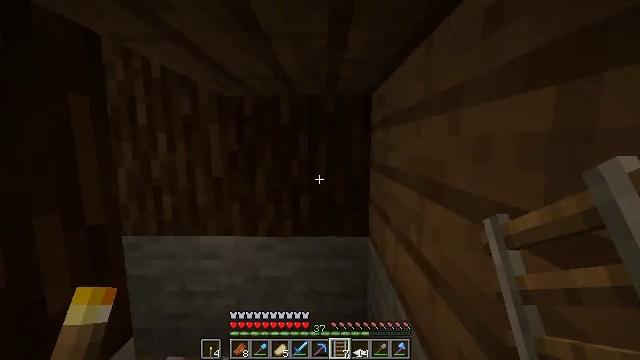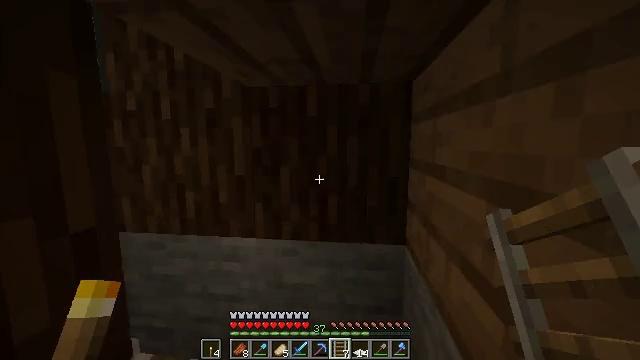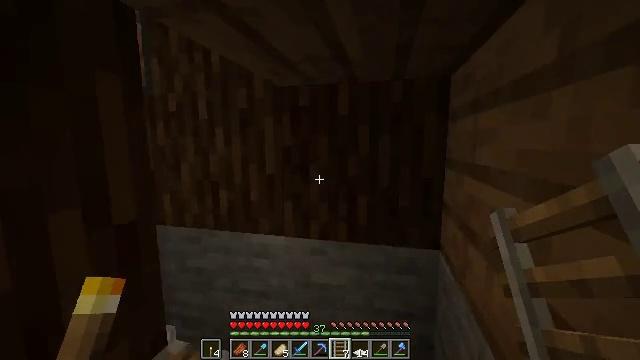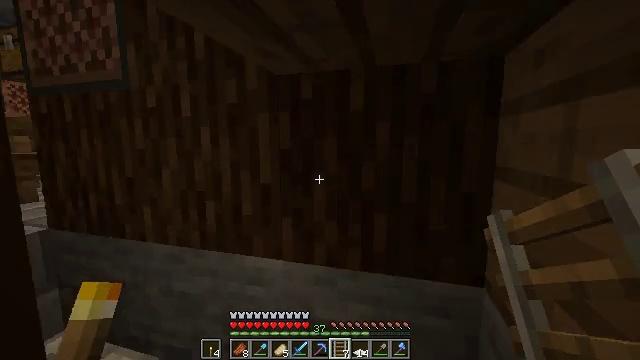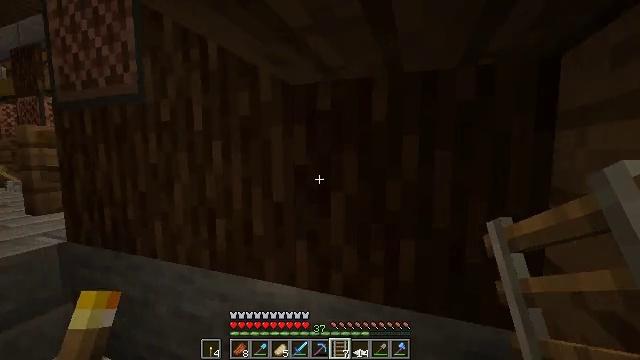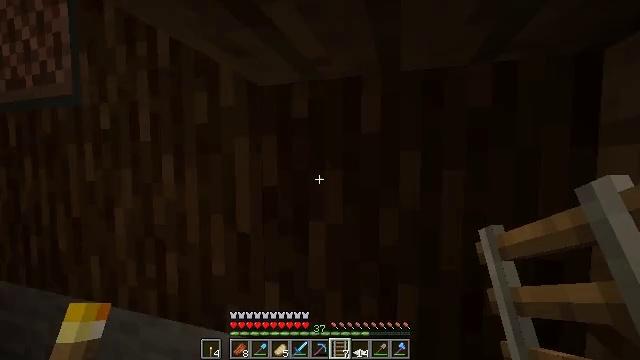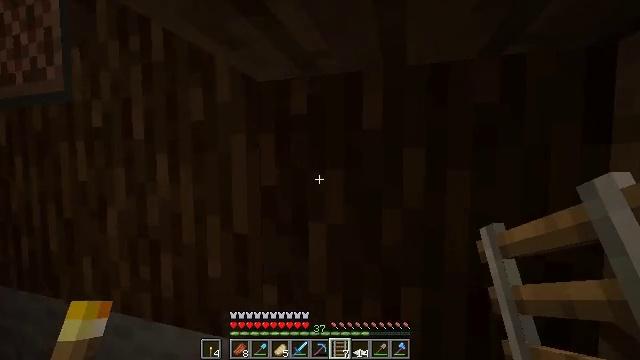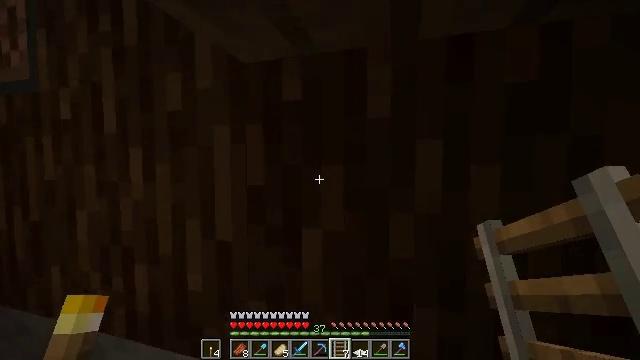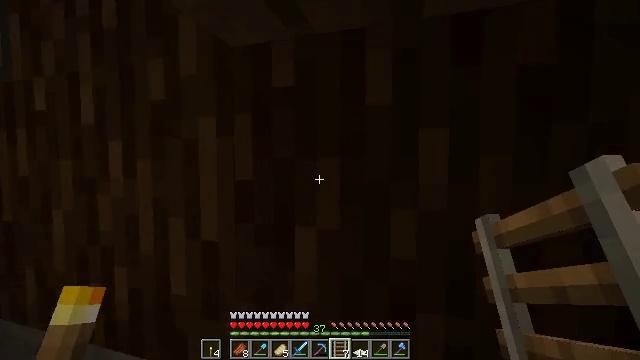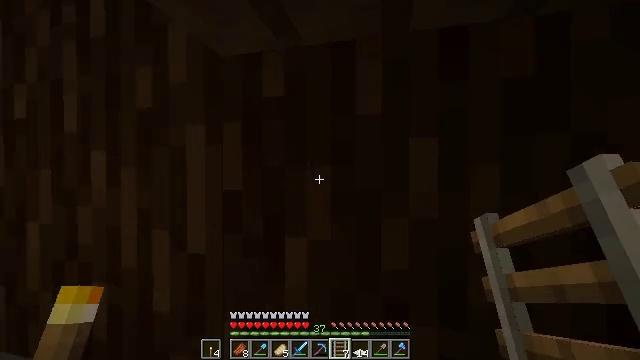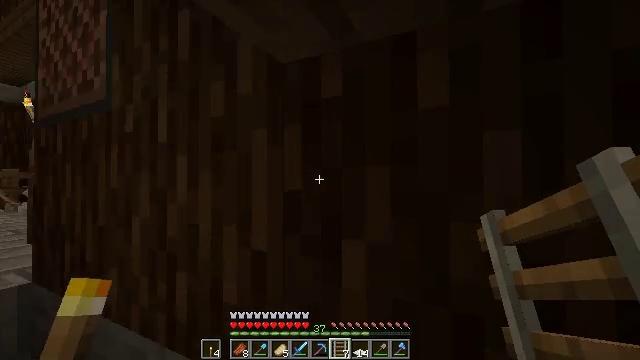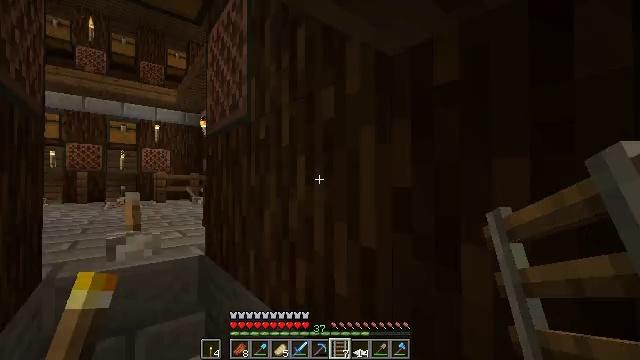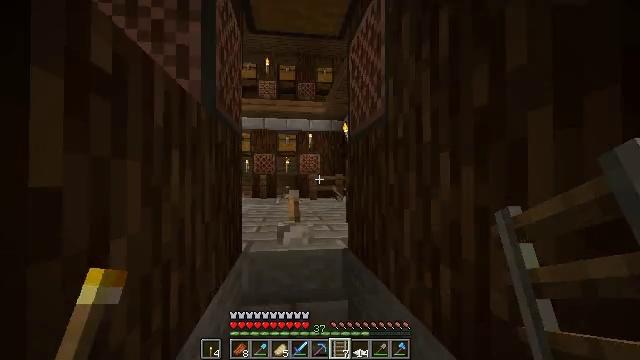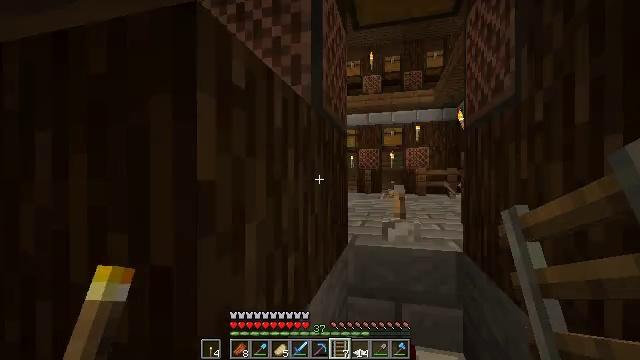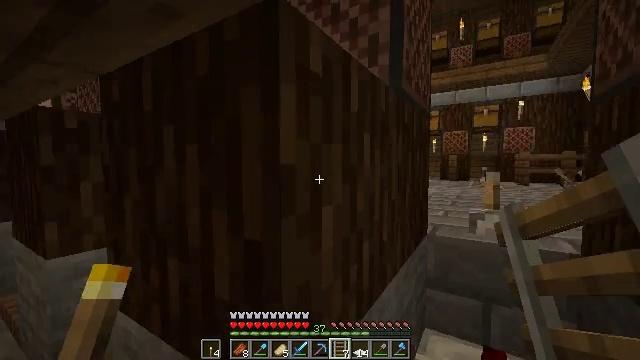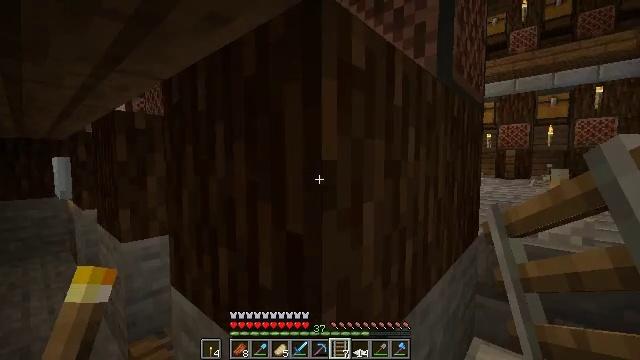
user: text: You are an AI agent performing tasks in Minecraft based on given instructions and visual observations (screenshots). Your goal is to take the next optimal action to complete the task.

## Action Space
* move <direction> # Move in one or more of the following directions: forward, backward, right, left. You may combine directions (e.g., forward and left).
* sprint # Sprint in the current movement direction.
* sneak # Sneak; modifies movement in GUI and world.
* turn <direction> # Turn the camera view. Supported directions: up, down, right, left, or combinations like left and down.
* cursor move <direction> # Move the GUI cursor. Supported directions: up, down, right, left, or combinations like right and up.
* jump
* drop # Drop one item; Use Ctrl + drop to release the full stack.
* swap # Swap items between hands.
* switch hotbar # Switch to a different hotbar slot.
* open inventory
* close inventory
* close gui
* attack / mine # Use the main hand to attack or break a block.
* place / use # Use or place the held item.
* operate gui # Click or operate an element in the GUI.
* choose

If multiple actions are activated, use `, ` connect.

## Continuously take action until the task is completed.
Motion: motion action
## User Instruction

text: Break the existing lever.
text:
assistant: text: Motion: move forward and move right, turn left
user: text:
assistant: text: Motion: move forward, turn left
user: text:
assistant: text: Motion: move forward, turn left
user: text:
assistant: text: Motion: move forward, turn left and up
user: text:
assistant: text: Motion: move forward, turn right and up
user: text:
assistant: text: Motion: no_op
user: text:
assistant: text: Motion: no_op
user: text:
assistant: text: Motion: no_op
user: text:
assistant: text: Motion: turn right and up
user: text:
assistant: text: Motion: turn left and up
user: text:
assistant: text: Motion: turn left
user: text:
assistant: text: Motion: turn left
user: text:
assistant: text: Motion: turn left and down
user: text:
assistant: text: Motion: turn left and down
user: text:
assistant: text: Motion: turn left
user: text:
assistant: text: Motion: turn left
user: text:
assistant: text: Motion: turn right
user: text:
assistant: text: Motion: no_op
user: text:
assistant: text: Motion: no_op
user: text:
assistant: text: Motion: no_op
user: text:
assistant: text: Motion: turn right and up
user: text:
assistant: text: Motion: turn left
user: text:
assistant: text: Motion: move left, turn left
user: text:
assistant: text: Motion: move left, turn left
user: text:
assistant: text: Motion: move left
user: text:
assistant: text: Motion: move left
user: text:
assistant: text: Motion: move left
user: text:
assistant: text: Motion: move forward and move left
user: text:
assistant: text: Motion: move forward and move left
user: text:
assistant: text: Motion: move forward and move left